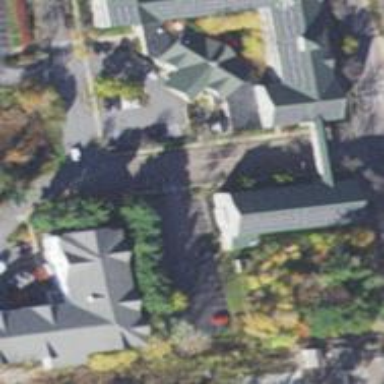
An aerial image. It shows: Hotel building.